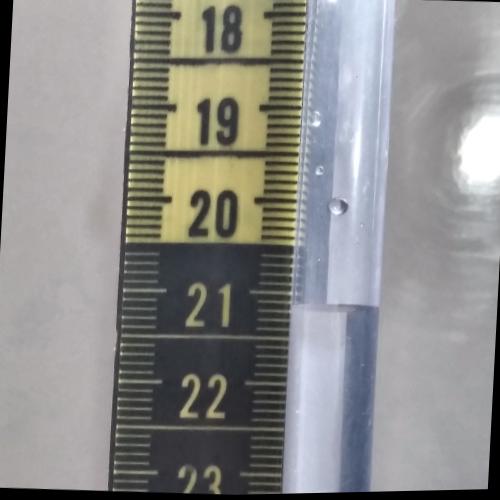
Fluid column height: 21.2 cm